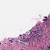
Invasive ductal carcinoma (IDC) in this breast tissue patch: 1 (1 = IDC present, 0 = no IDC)